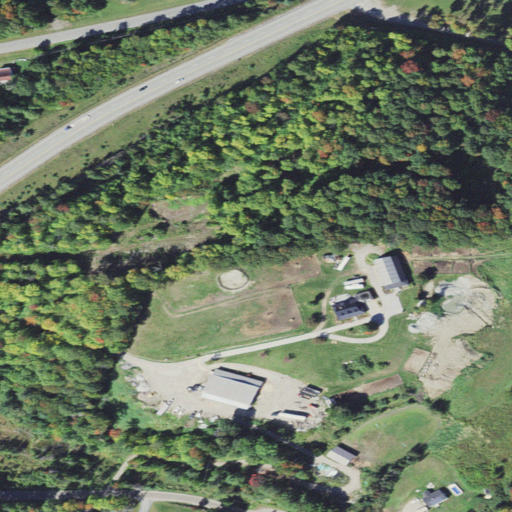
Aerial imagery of mountain in Vermont named Dole Hill containing deciduous forest, pasture, low intensity development, medium intensity development, mixed forest, open development, woody wetlands, herbaceous wetlands, and high intensity development